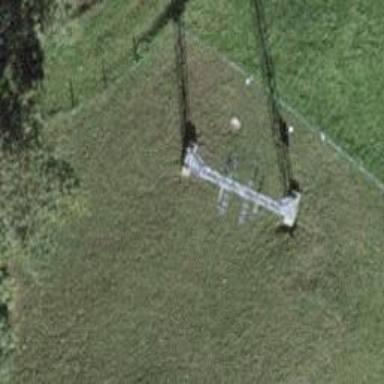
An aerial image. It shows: Pylon for aerialway.